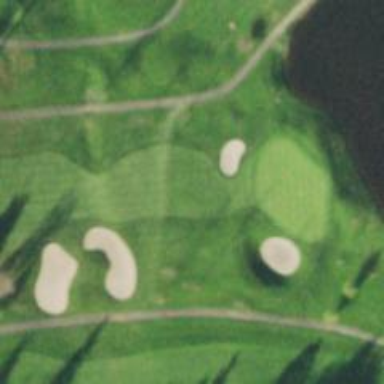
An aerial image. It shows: View of golf hole.